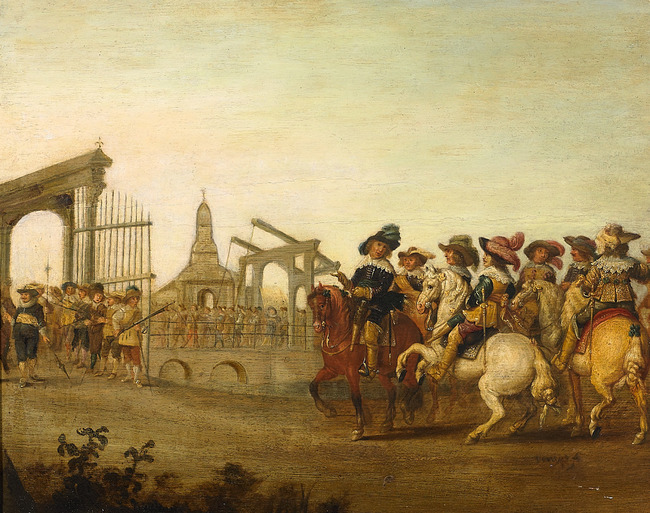
Title: Ruiters die een stad naderen
Artist: circle of Jacob Gerritsz. Cuyp Bron: (1966-06-14) volgens H. Zimmermann in cat. veiling Keulen, 2011-11-18
Latest date: 1600
Genre: painting
Keywords: landscape (genre), town (in the background), drawbridge, city gate, rail fence, horseman, horse, gray (horse), prancing, hat with feathers, flat lace collar, sword, rifle